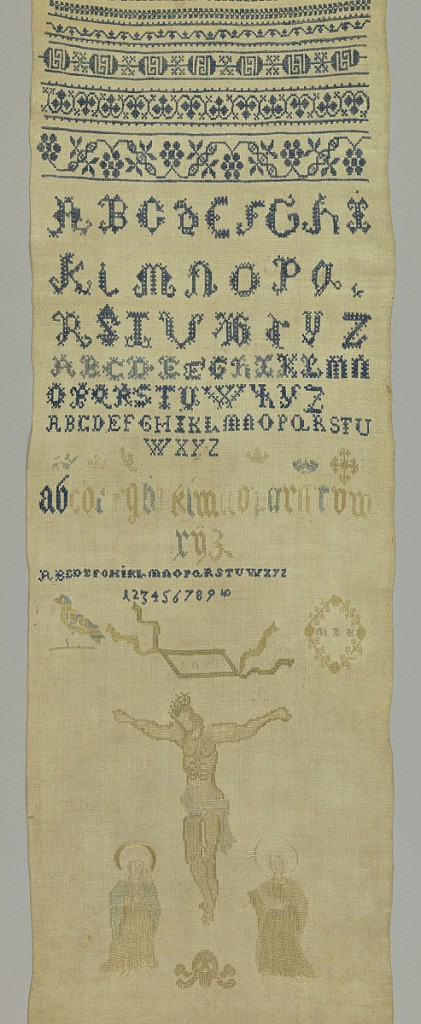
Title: Sampler
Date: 18th century
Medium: cotton embroidery on linen foundation Technique: embroidered in cross, stem, and back stitches on plain weave foundation
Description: Pattern bands and alphabet in blue at top; large crucifixion scene at bottom.